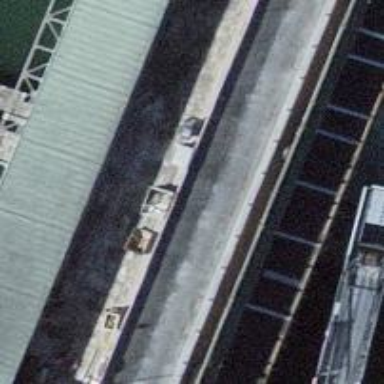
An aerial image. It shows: Pier supporting bridge.